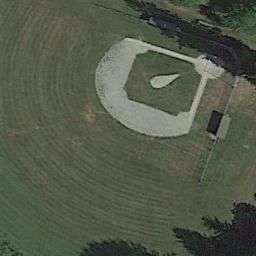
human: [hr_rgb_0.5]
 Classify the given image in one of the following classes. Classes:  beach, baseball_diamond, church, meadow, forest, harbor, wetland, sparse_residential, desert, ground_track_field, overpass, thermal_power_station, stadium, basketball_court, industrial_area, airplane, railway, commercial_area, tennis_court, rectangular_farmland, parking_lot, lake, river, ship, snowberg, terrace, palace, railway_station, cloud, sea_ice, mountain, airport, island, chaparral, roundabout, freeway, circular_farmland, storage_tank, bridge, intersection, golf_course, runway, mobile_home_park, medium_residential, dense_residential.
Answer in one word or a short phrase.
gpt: baseball_diamond